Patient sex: F
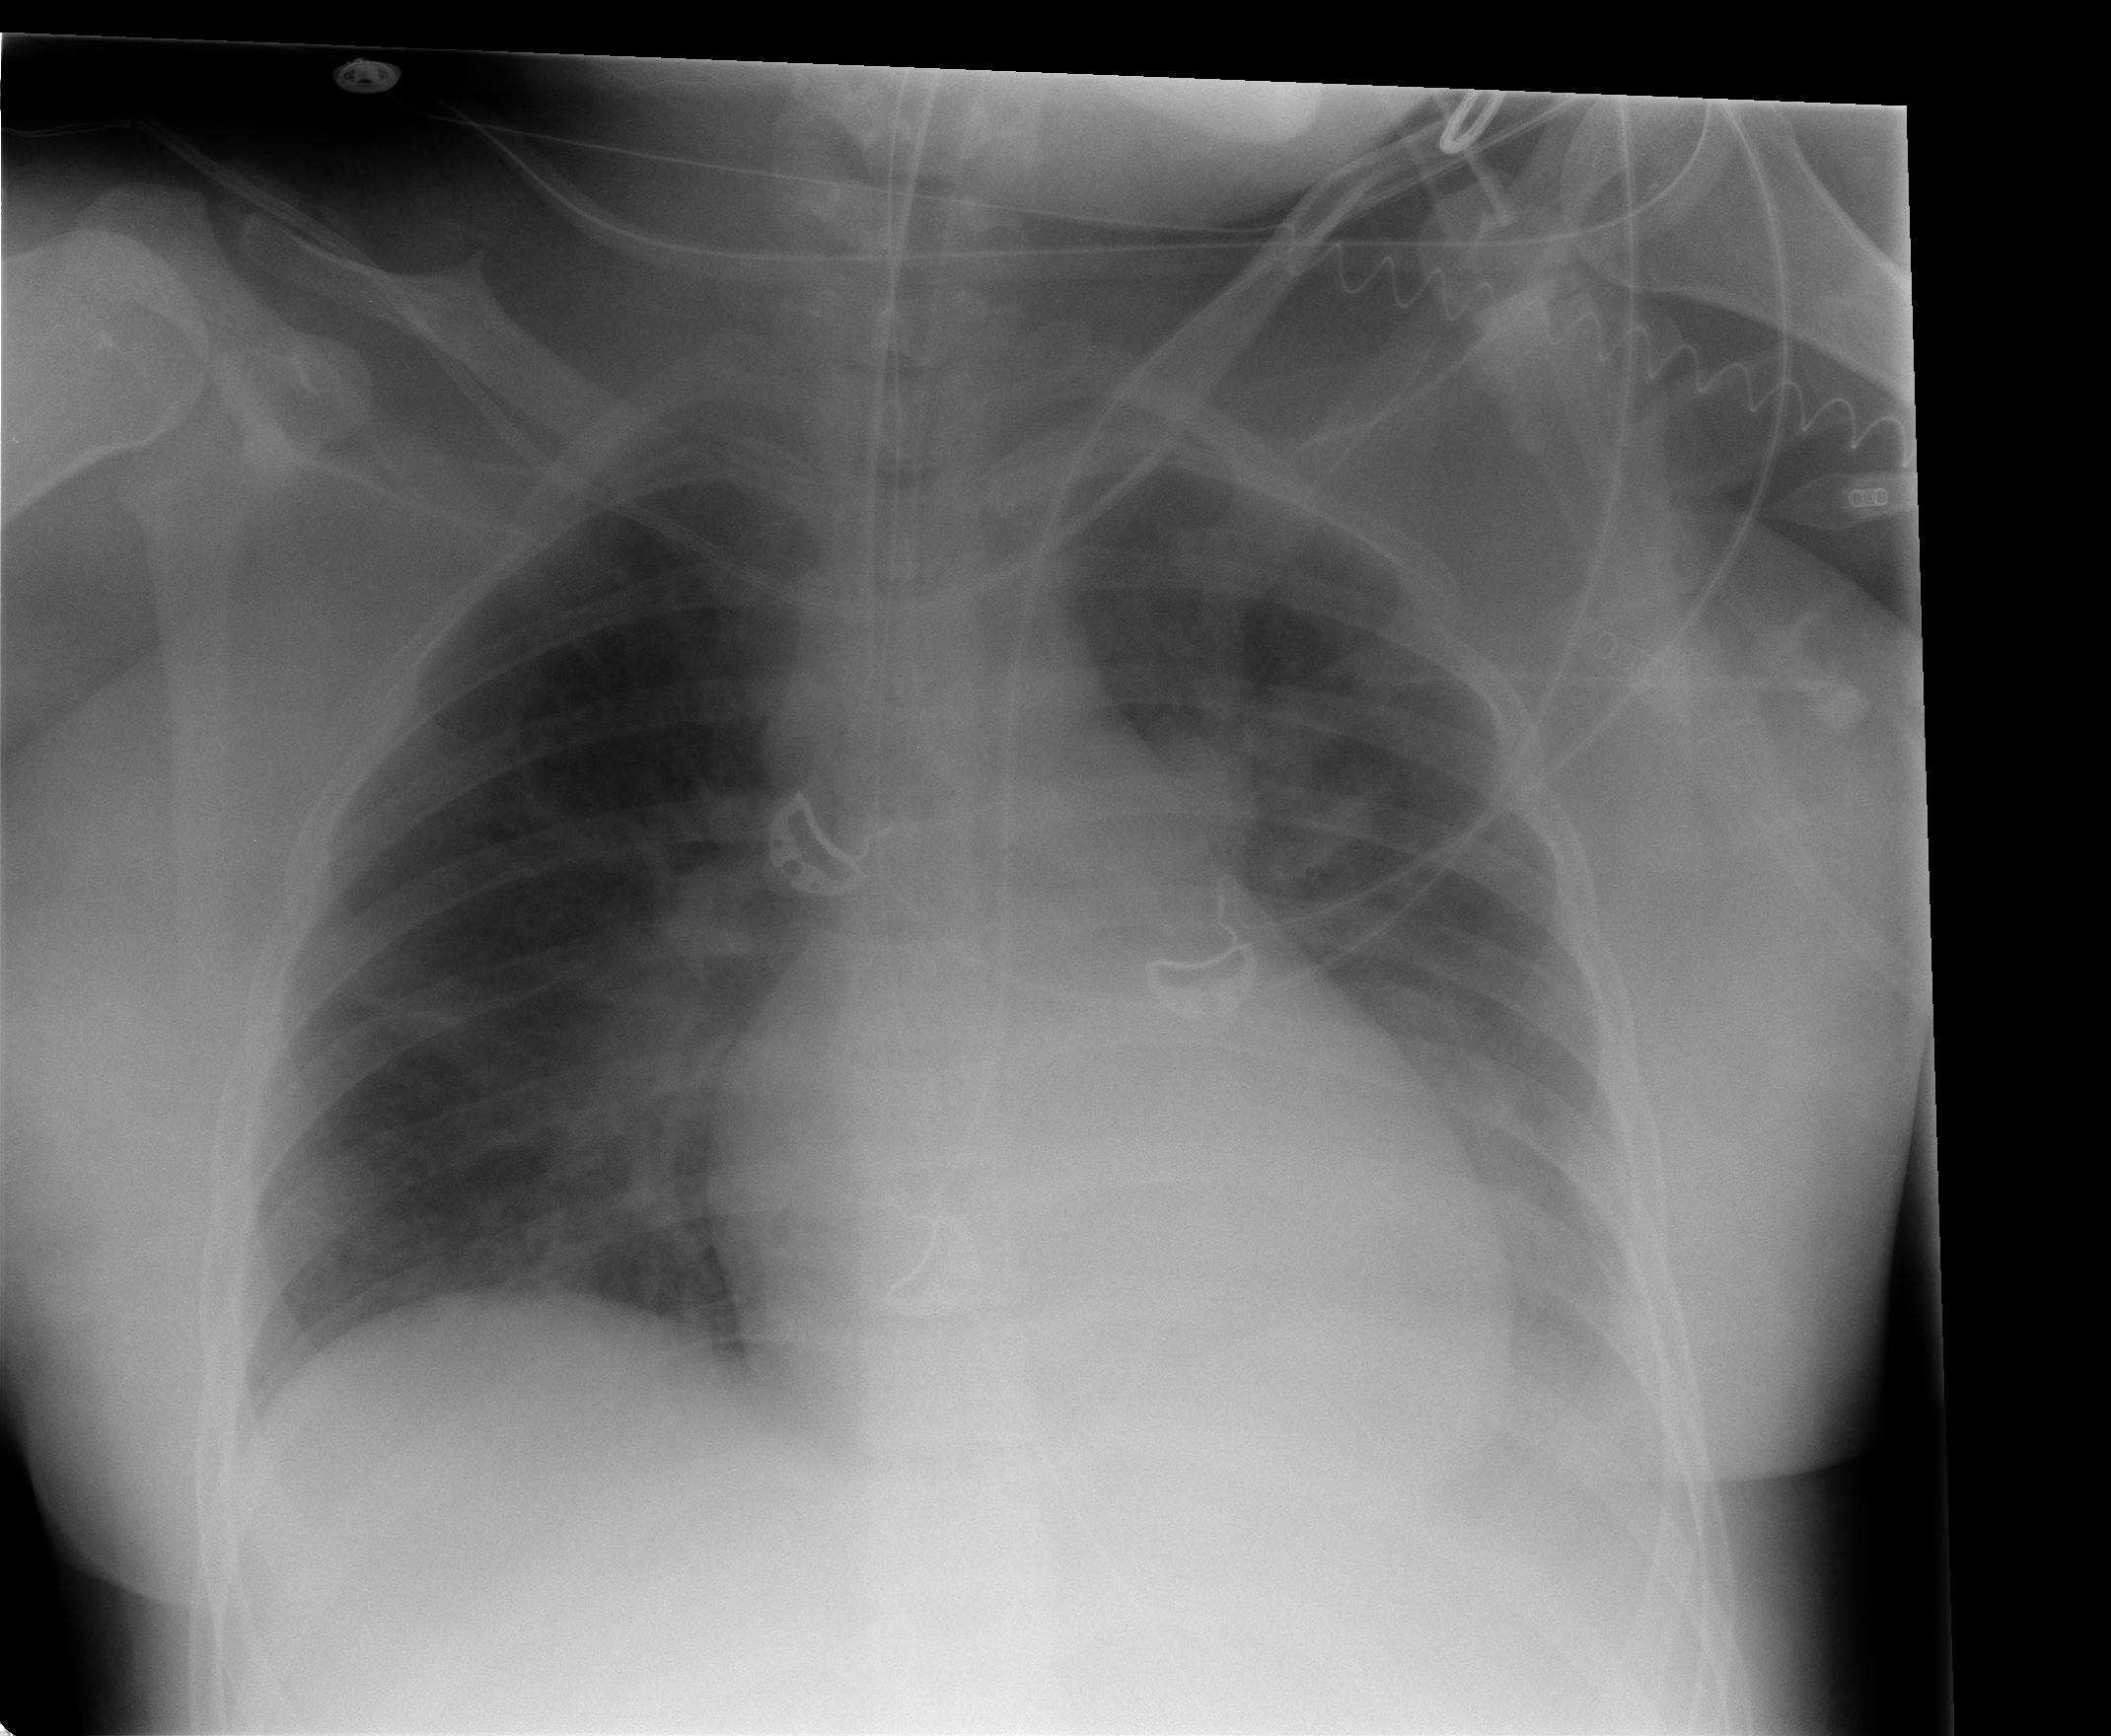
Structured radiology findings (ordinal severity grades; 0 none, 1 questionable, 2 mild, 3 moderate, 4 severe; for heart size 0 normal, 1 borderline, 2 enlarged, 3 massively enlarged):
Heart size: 1
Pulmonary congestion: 0
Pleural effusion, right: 0
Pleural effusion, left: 2
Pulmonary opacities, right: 1
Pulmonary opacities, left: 2
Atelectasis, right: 0
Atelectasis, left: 2